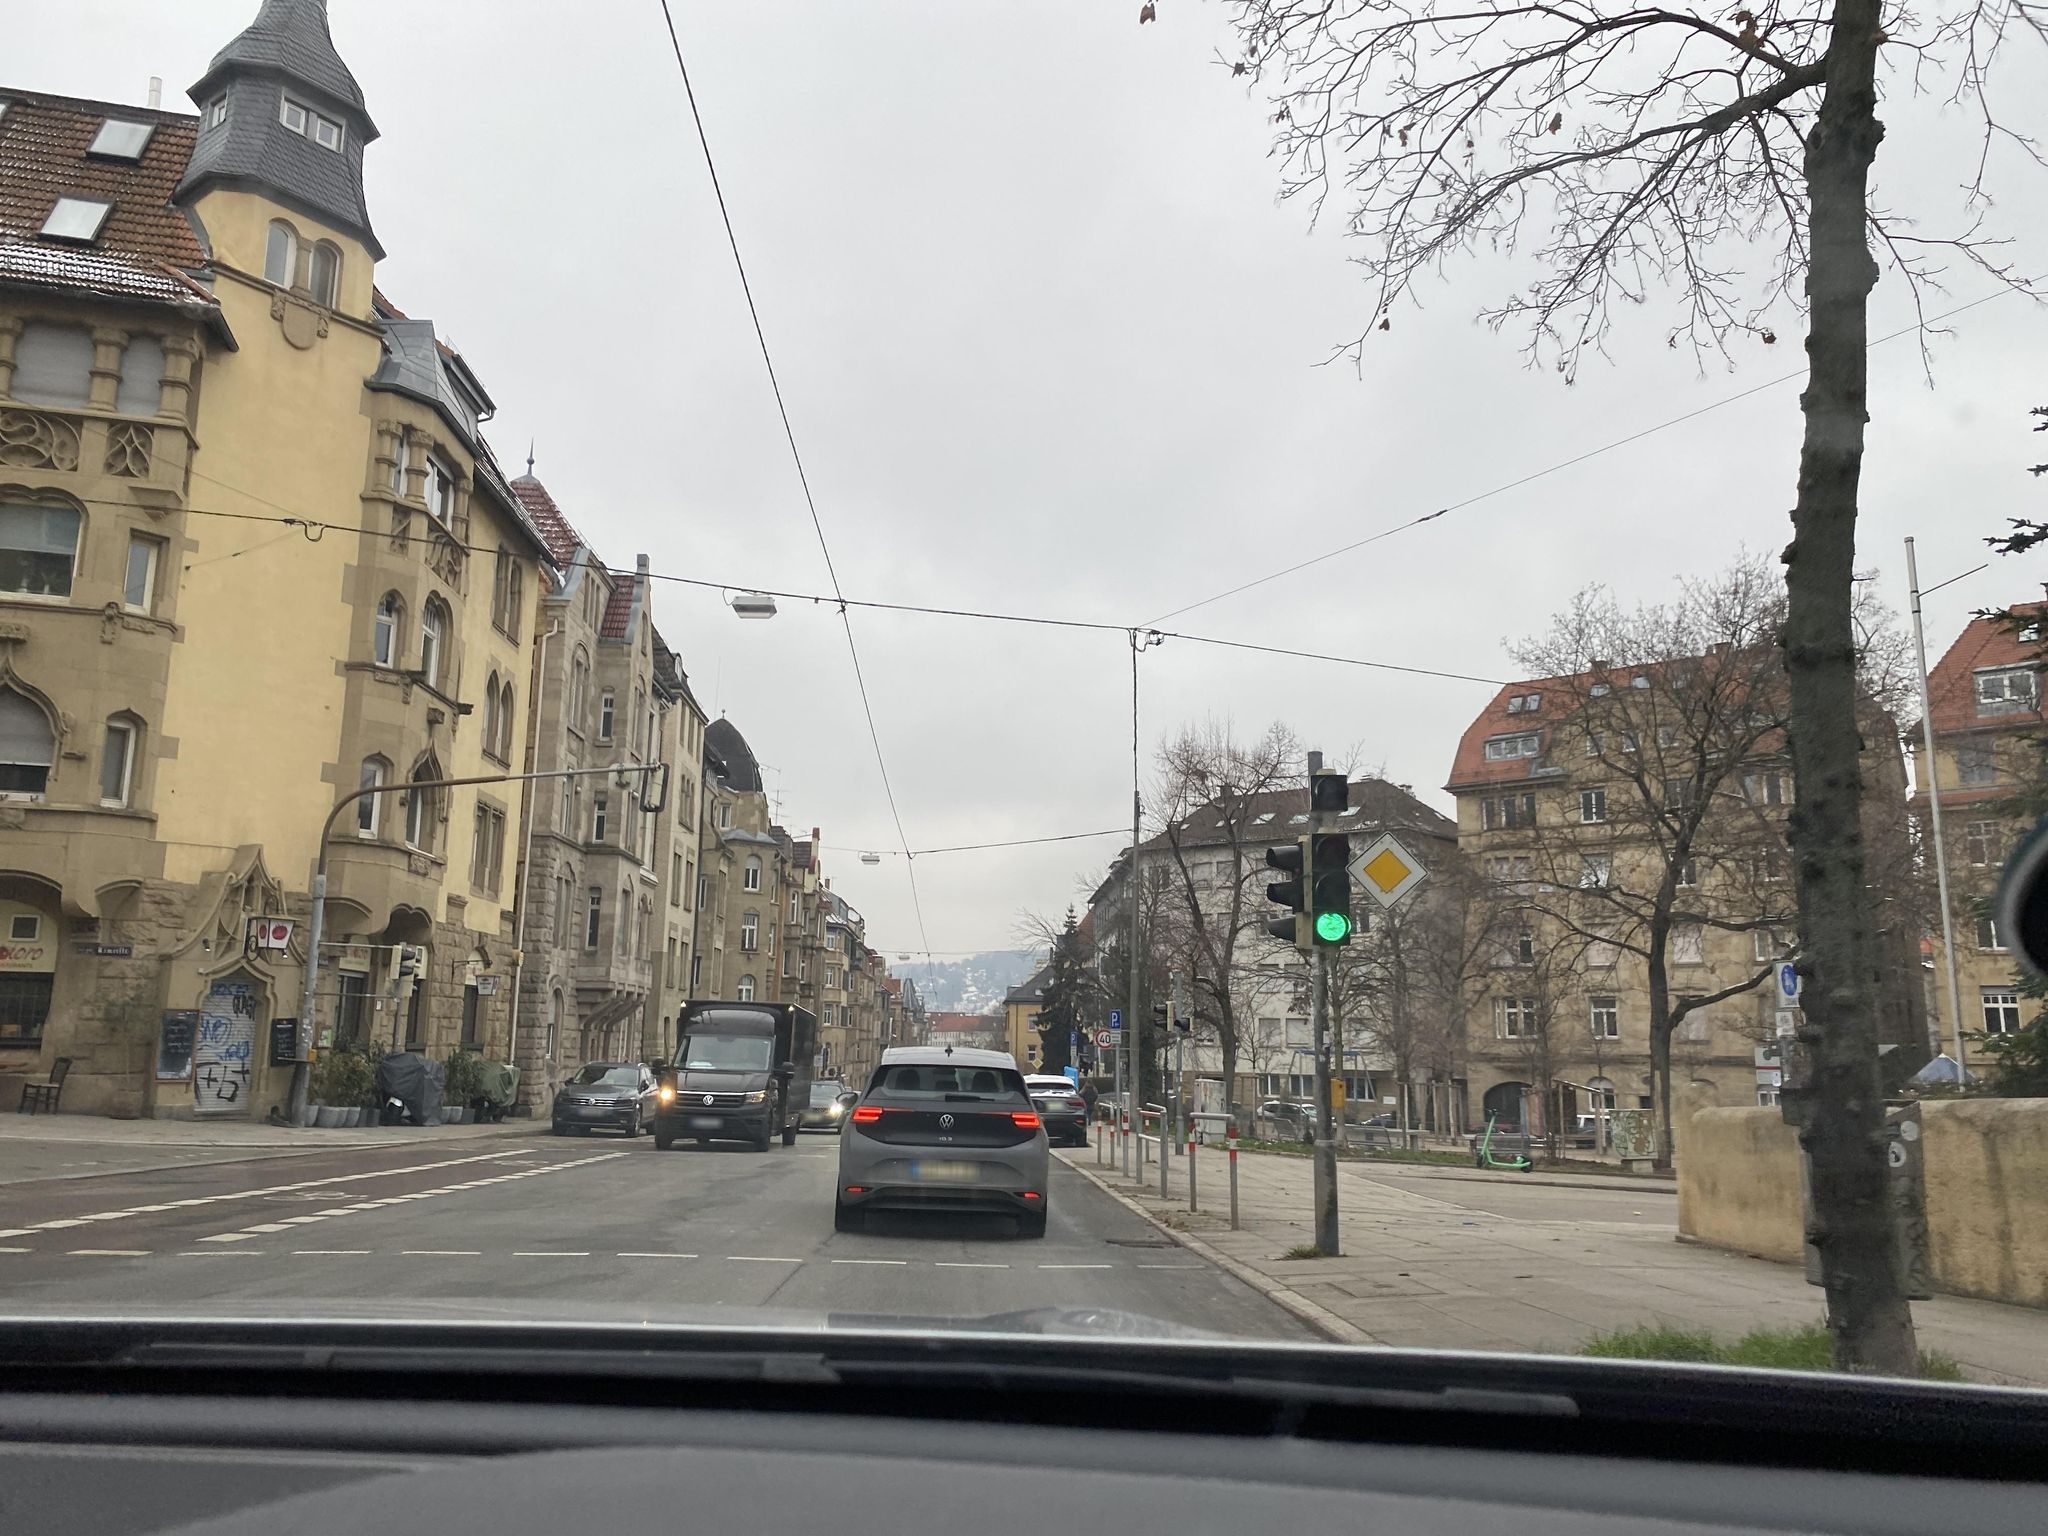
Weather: cloudy
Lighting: day
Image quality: good
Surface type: driving surface
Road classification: footway
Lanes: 2
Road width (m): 10.7
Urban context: urban centre
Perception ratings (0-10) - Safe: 6.76, Lively: 8.85, Beautiful: 5.79, Boring: 3.48, Depressing: 3.16, Wealthy: 8.6